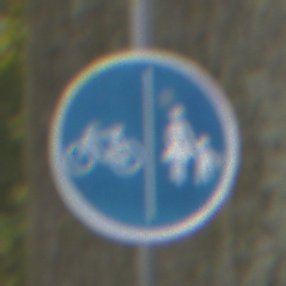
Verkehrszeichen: GetrennterRadUndGehwegRadwegLinks
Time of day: Midday
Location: Outdoor (Nature)
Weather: Overcast
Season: Autumn
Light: Natural